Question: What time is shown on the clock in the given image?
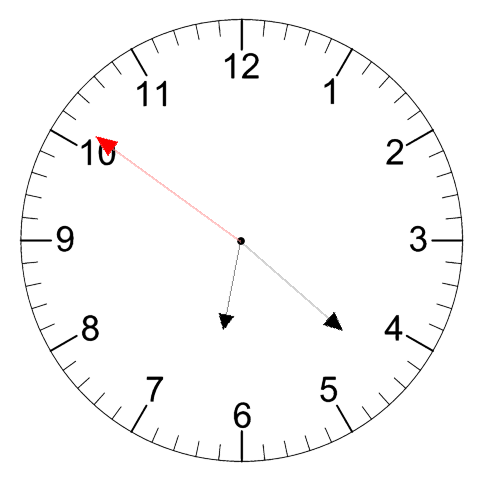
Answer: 06:21:51